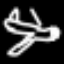
Label: airplane